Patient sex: F
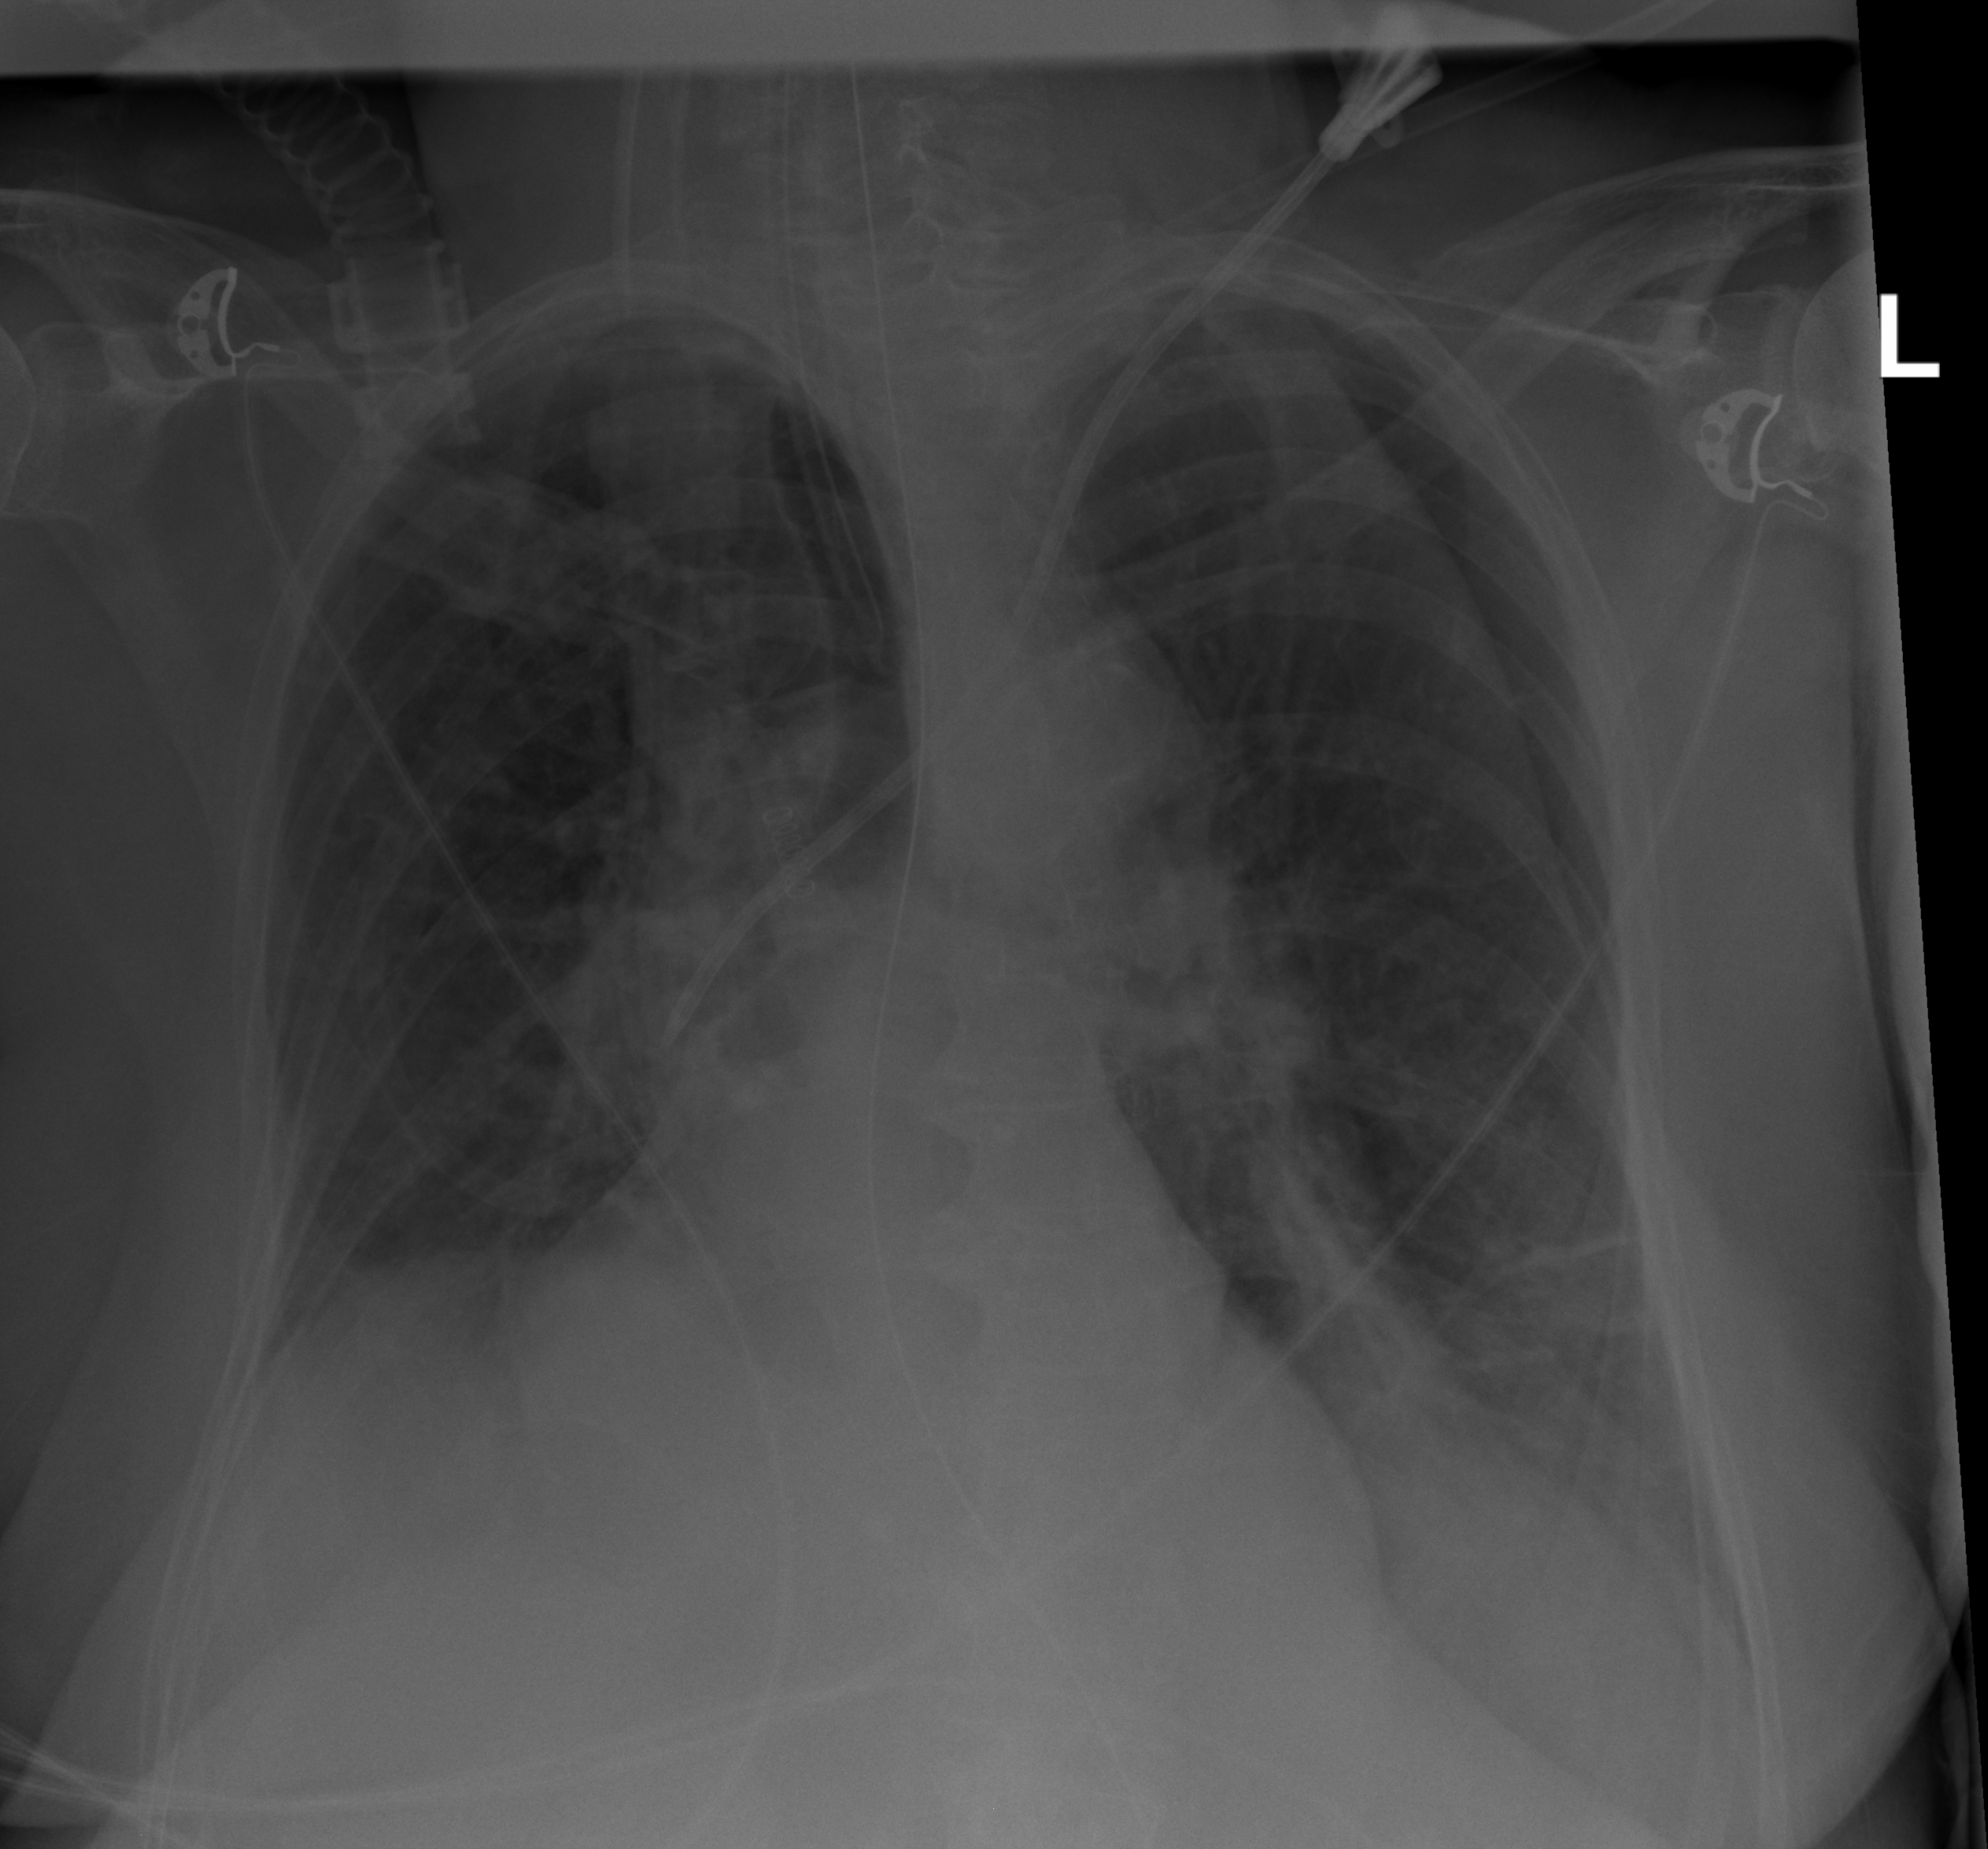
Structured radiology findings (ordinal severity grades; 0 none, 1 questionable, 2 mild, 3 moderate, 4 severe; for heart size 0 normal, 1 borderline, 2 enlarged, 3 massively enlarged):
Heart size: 0
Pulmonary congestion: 0
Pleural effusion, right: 1
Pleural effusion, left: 2
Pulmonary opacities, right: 0
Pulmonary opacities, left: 0
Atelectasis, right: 0
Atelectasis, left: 3